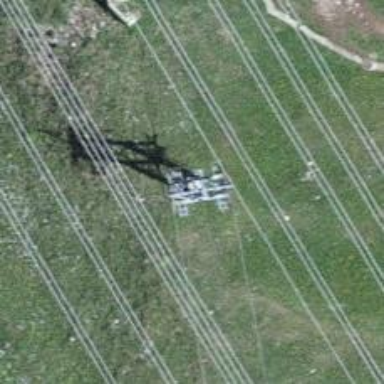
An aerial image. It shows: Cable car.